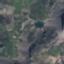
Land use / land cover class: HerbaceousVegetation